Question: I Have an issue on my xcode project, some times when I build my project the follow issue appears for some files:

To fix sometimes this issue I clean the project, or delete temporary files(but not always it works), and the project run successfully, but there are moments that xcode keep showing this issue but I spend a lot of time trying to fix it.
do you know what is the reason of this??
Thanks.
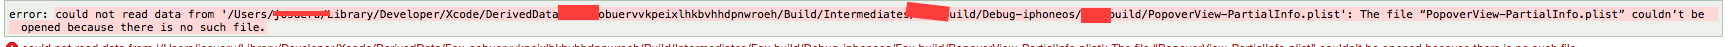
Answer: I have the same problem. My partial solution is described below:
- - - -
It's the better solution that I have found. Although tedious.
Best regards :)